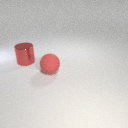
large red rubber sphere in front of large red metal cylinder